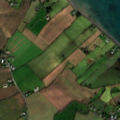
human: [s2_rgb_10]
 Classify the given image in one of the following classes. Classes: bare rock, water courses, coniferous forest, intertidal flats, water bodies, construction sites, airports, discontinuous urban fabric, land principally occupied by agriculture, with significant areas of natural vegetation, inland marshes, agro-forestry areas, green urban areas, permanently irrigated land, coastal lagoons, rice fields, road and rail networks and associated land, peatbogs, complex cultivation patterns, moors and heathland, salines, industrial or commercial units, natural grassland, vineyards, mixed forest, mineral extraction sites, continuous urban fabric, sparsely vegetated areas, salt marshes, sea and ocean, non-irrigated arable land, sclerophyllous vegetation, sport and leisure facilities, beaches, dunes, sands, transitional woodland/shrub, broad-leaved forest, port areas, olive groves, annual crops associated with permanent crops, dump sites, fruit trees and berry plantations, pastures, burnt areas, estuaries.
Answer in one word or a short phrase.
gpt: non-irrigated arable land, pastures, sea and ocean